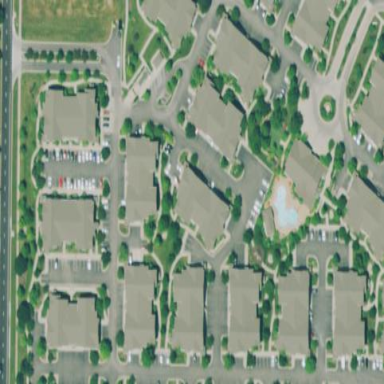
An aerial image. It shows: Residential area with apartments.